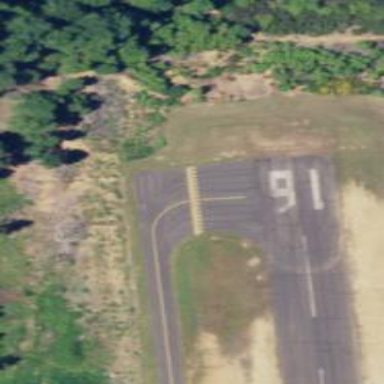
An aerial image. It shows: Image of taxiway at airport.